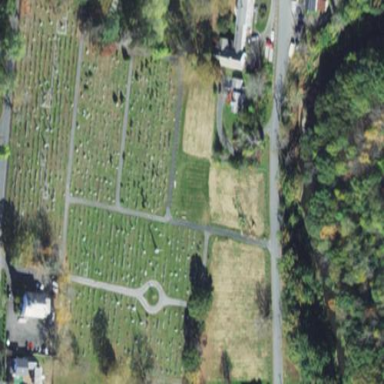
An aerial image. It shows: Cemetery.